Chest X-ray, AP view. Patient: 15 years old, sex M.
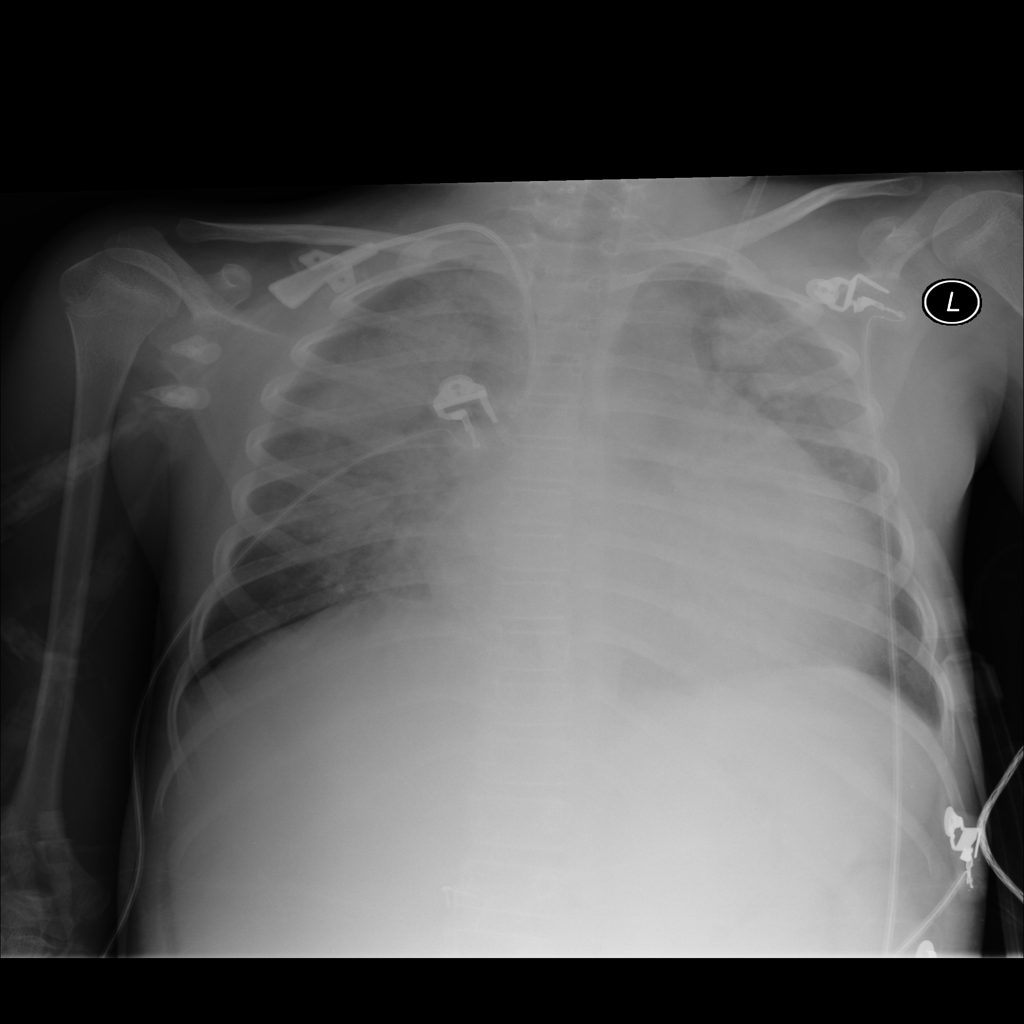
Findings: Cardiomegaly